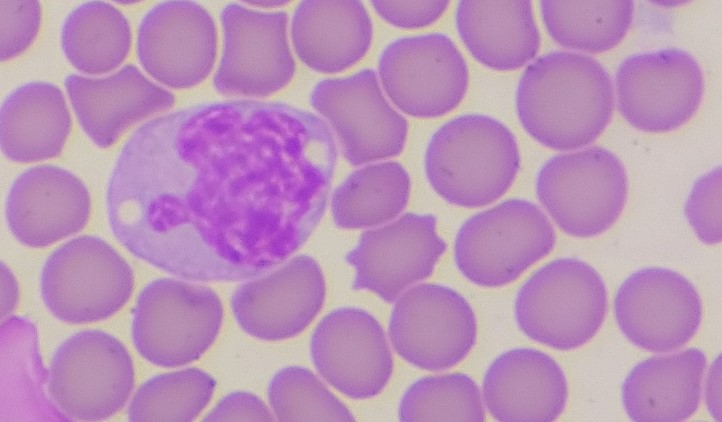
White blood cell type: Monocyte